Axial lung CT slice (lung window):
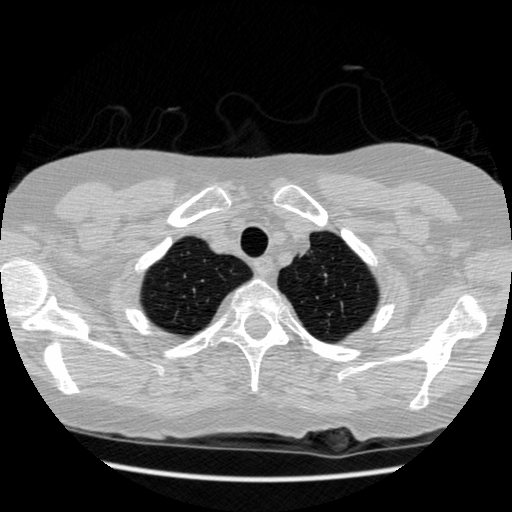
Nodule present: no